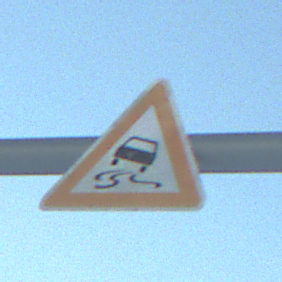
Verkehrszeichen: SchleuderOderRutschgefahr
Umgebung: Outdoor, Nature
Tageszeit: SunriseSunset
Wetter: Clear
Licht: Natural
Jahreszeit: Winter
Kontrast: LowContrast